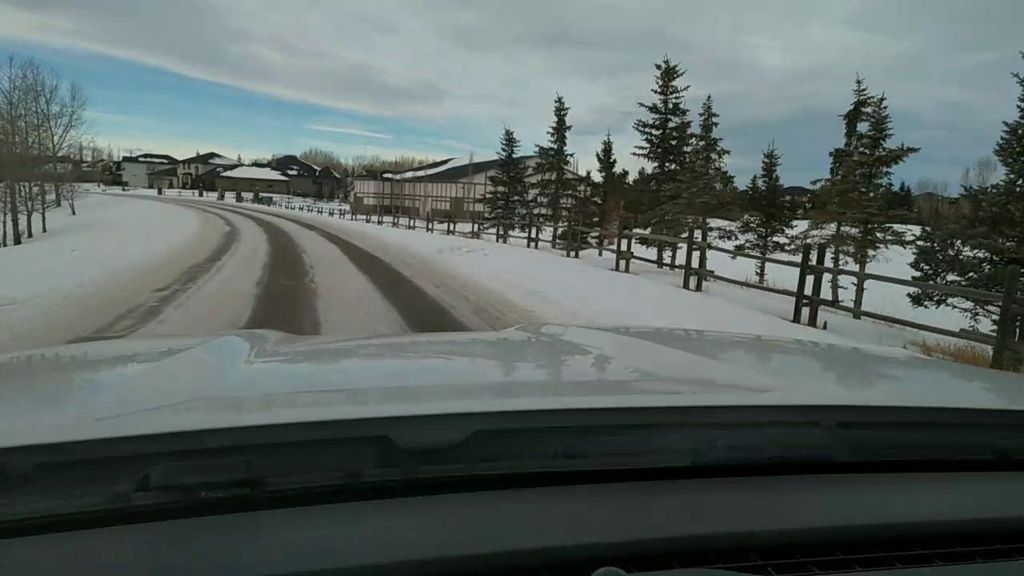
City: calgary